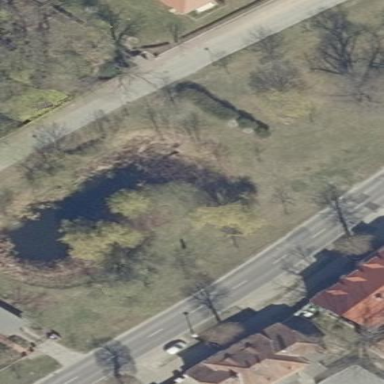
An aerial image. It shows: Pond with natural water.